Question: I'm trying to do something that I think should be fairly simple but I've spent way too much time on it already and I've tried several different approaches that I researched but to no avail.
Basically, I have a huge list of names that have "special" characters in them from the UTF8 charset.
My end goal is to read in each name, and then make an HTTP request using that name in the URL as a GET variable.
My first goal was to read in one name from a file, and put it to standard out to confirm I could read and write UTF8 properly, before creating the strings and make all the HTTP requests.
The 'test1.txt' file I made contained just this contents:
> Ownage
I then used this C# code to read in the file. I set the 'StreamReader' encoding and the 'Console.OutputEncoding' to 'UTF8'.
'''
static void Main(string[] args)
{
Console.OutputEncoding = System.Text.Encoding.UTF8;
using (StreamReader reader = new StreamReader("test1.txt",System.Text.Encoding.UTF8))
{
string line;
while ((line = reader.ReadLine()) != null)
{
Console.WriteLine(line);
}
}
Console.ReadLine();
}
'''
Much to my surprise I get this kind of output:

Expected output is the exact same as the original file contents.
How can I be certain that the strings I am going to build to make HTTP requests are going to be correct if I cannot even do a simple task as read/write UTF8 strings?
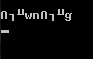
Answer: Your program is fine (assuming the input file is actually UTF-8). If you debug your program and use the Watch window to look at the strings (the 'line' variable), you will find that it is correct. is how you can be certain that you will send correct HTTP requests (or whatever else you do with the strings).
What you're seeing is a bug in the Windows console.
Fortunately, it only affects raster fonts. If you change your console window to use a TrueType font, e.g. Consolas or Lucida Console, the problem goes away.

You can set this for all future windows by using the "Defaults" menu item: